Interaction volume radius: 5 \u00c5
Interaction volume height: 40 \u00c5
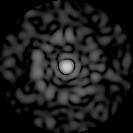
Disorder parameter: 0.8387